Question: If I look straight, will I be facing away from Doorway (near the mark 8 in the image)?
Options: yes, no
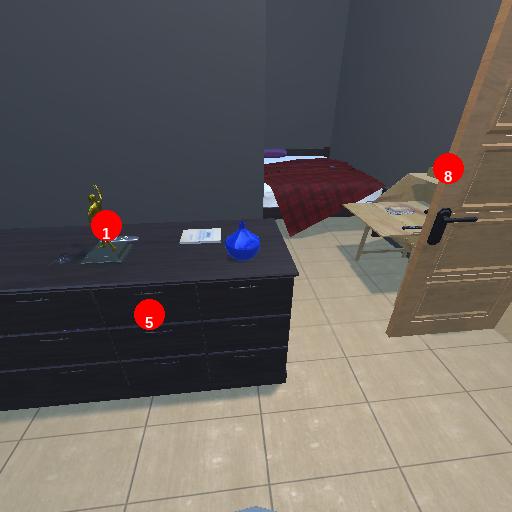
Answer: yes